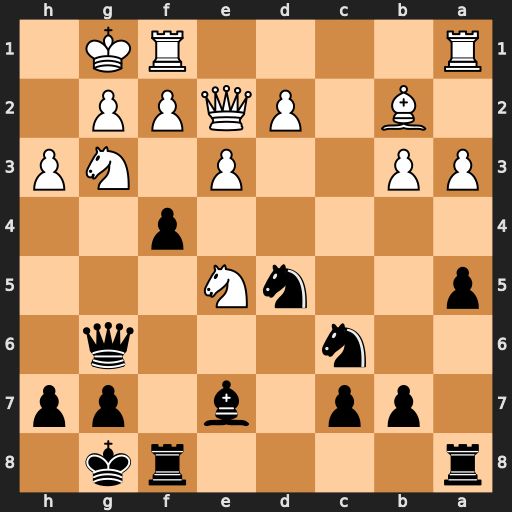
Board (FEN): r4rk1/1pp1b1pp/2n3q1/p2nN3/5p2/PP2P1NP/1B1PQPP1/R4RK1
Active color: b
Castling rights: -
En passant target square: -
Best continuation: Nxe5 Bxe5 fxg3